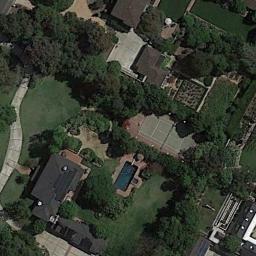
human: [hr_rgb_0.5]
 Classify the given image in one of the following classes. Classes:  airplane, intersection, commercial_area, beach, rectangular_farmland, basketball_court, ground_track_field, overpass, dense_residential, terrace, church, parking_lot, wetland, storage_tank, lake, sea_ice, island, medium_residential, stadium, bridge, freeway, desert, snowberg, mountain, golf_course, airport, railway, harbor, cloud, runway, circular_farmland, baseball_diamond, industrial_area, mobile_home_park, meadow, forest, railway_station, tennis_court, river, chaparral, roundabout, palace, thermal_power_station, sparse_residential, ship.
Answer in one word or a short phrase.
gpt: tennis_court